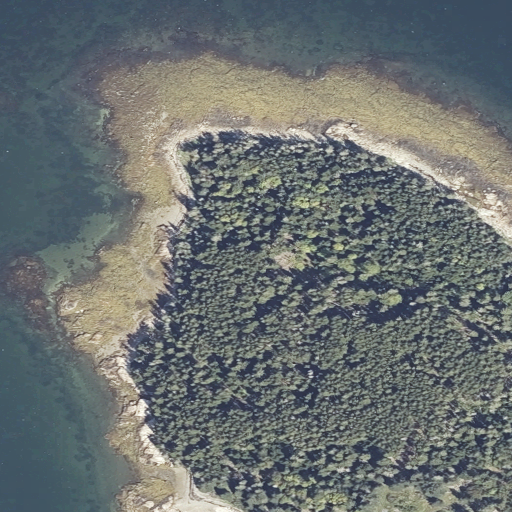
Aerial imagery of cape in Maine named North Point containing open water, evergreen forest, herbaceous wetlands, and barren land